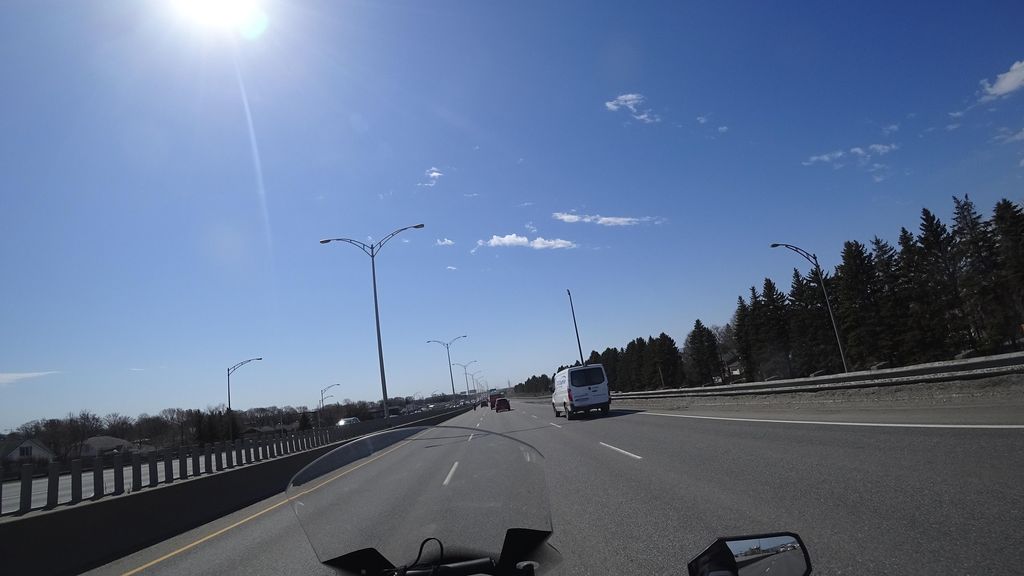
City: quebec_city